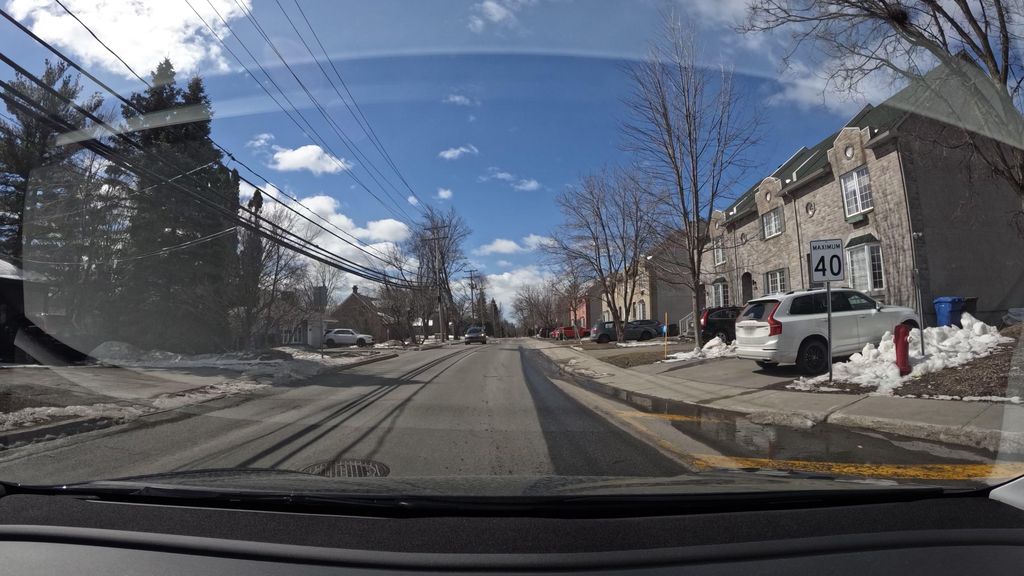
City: montreal